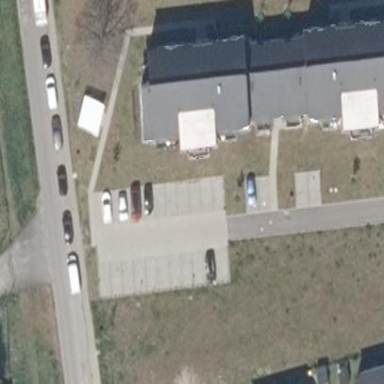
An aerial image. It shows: Parking area.